Field crop: maize
Growth stage: 2
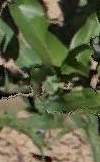
Species: maize